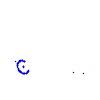
Particle: kaon